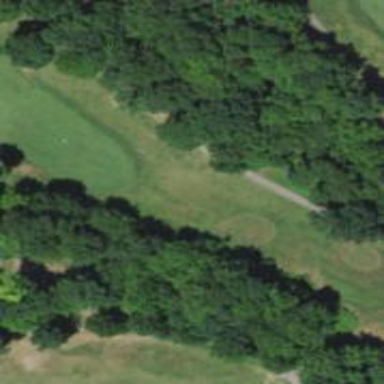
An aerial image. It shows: Golf tee.